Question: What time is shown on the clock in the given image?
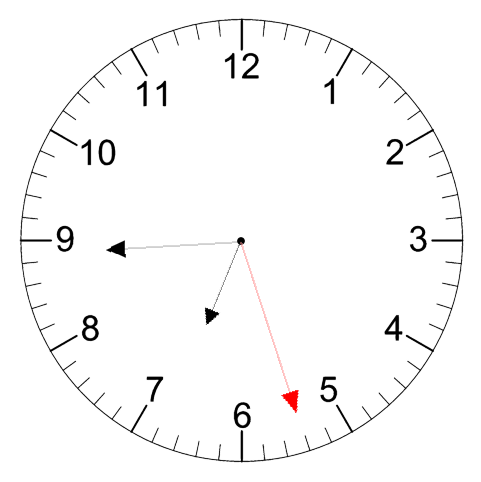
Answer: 06:44:27